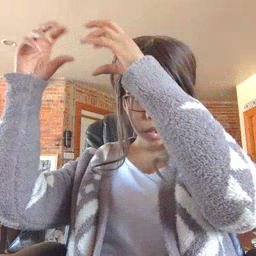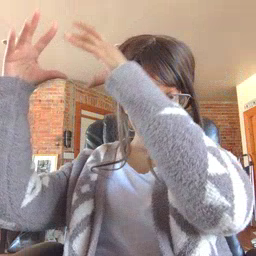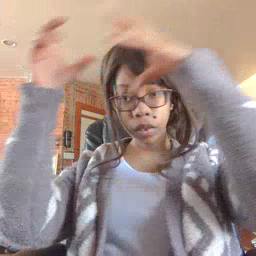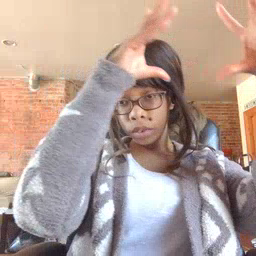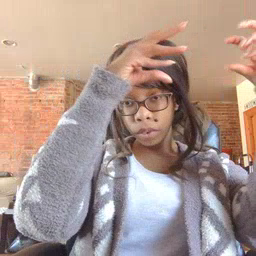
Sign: cloud